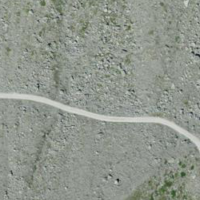
EUNIS habitat code: 48
Species observed at this site:
Saxifraga oppositifolia
Geum reptans
Ranunculus glacialis
Oxyria digyna